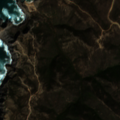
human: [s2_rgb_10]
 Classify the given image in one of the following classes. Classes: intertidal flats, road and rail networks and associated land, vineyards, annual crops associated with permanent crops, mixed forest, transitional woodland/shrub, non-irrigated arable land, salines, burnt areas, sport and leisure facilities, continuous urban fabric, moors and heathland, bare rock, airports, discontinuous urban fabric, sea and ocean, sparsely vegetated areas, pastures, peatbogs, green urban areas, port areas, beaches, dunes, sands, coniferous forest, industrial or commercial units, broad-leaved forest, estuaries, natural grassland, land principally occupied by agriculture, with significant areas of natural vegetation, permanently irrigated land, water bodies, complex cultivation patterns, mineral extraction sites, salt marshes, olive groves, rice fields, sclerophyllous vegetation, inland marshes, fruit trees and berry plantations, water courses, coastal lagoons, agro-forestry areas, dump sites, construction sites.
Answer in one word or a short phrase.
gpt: sclerophyllous vegetation, sea and ocean